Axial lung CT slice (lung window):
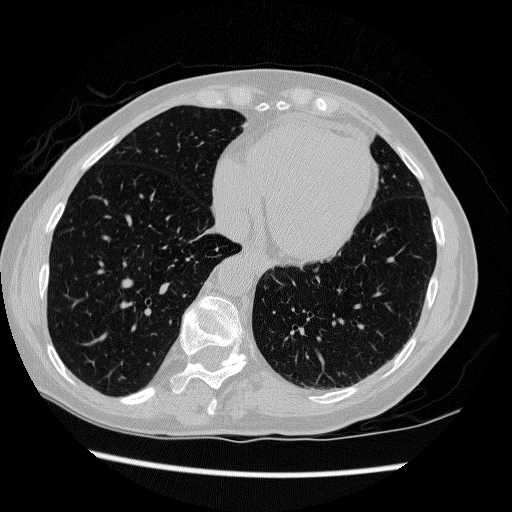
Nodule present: no